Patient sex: M
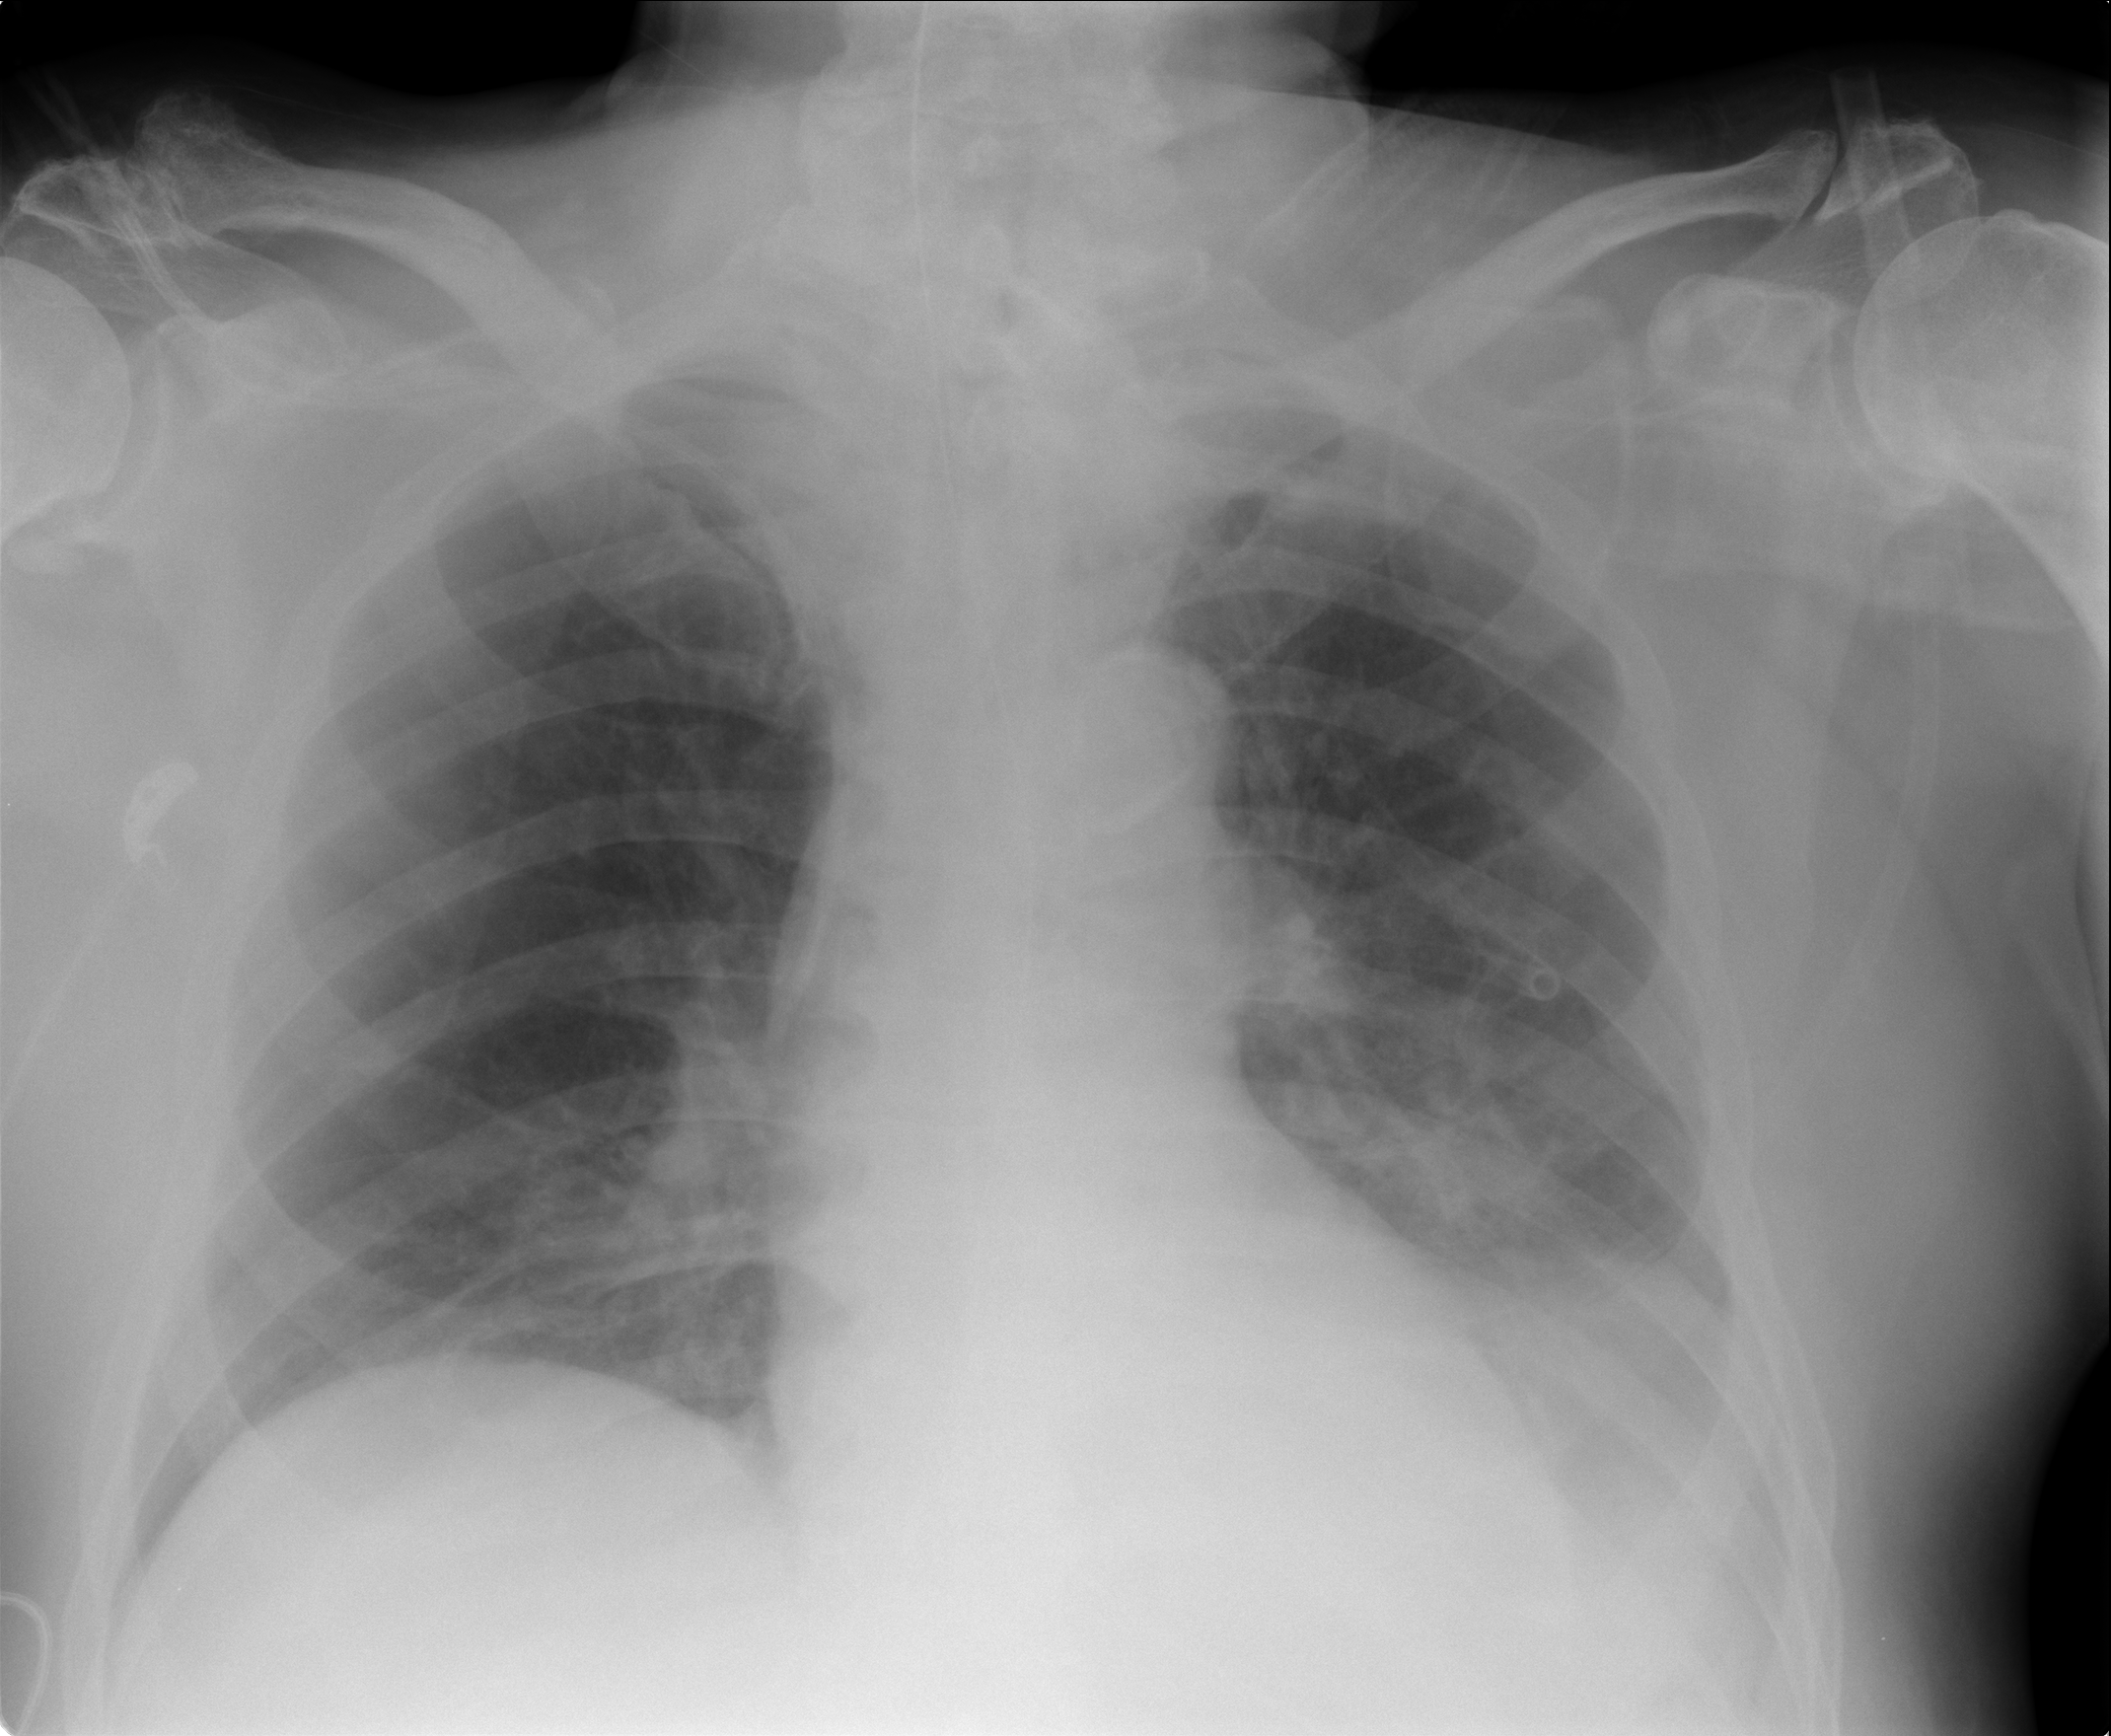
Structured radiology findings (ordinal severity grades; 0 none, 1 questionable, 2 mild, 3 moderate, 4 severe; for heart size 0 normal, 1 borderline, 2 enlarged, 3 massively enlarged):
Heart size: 0
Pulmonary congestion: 0
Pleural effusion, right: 0
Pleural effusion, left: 2
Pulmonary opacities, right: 0
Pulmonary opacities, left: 0
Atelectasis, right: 0
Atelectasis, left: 2